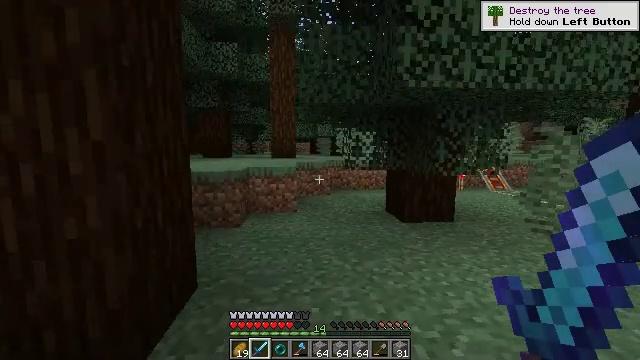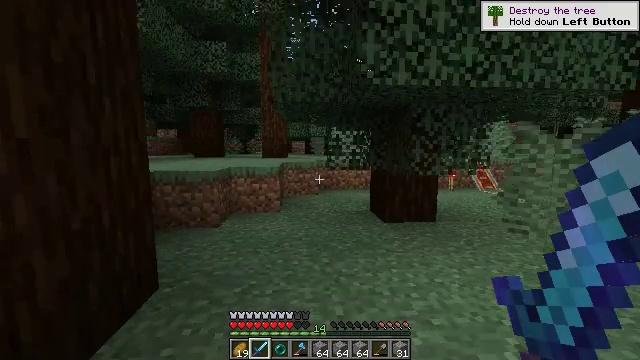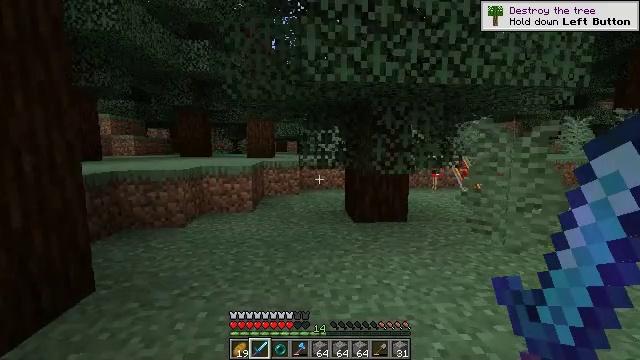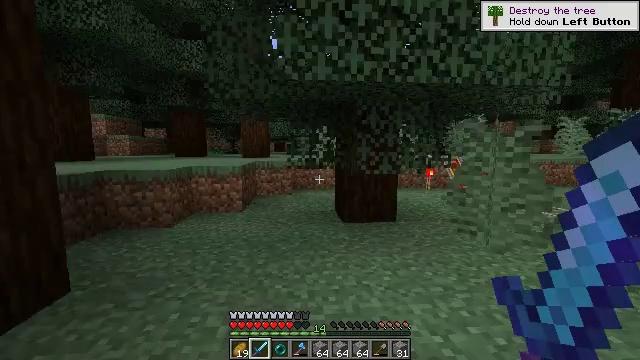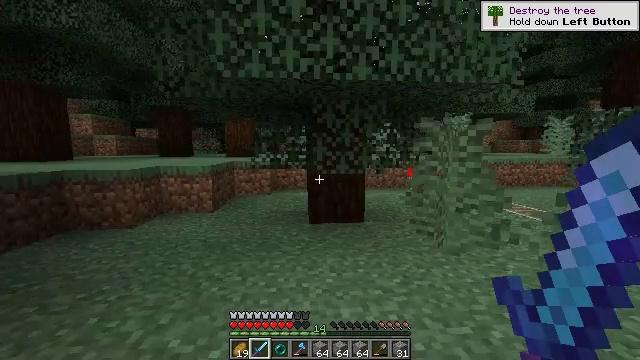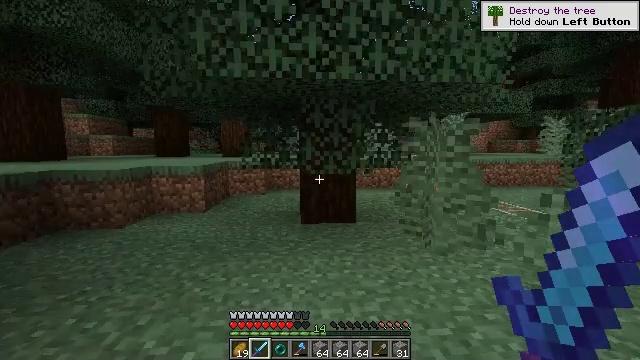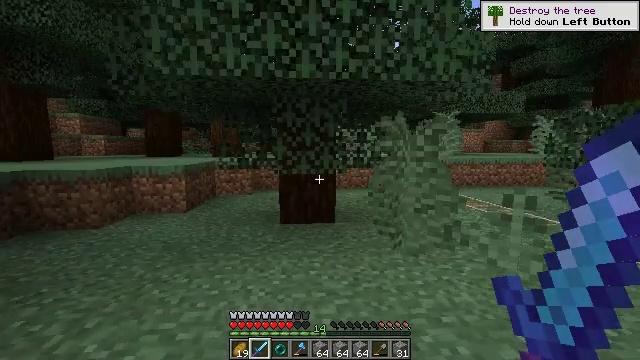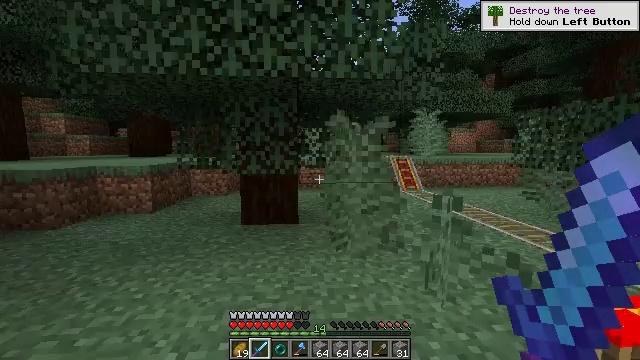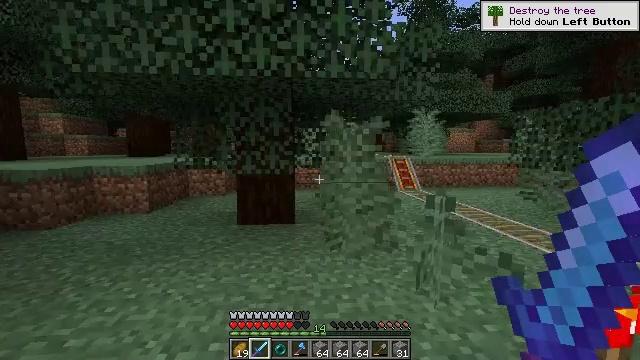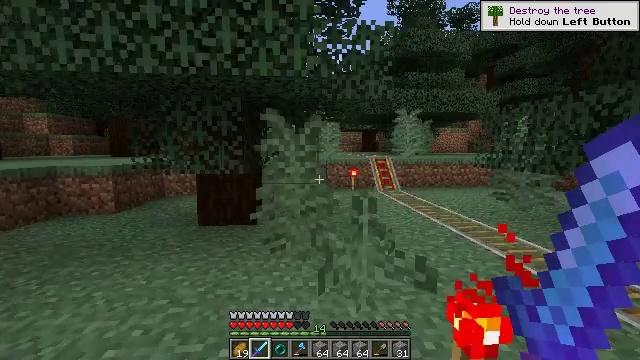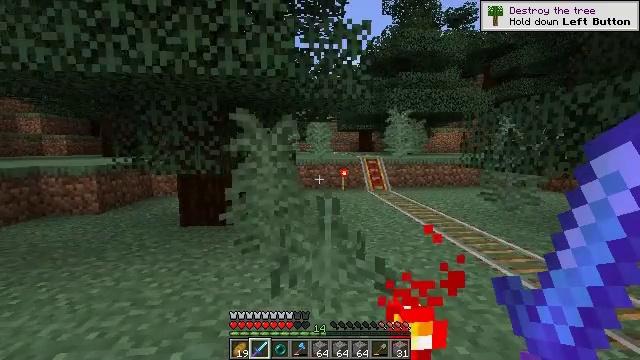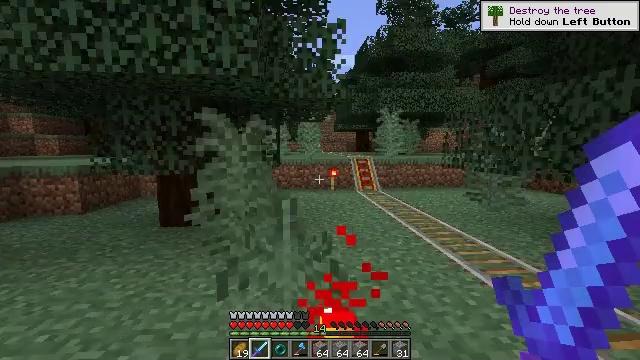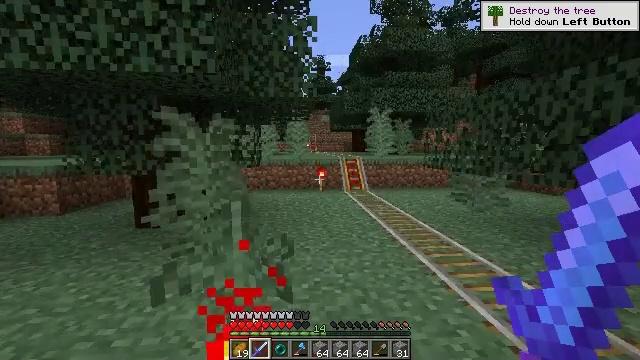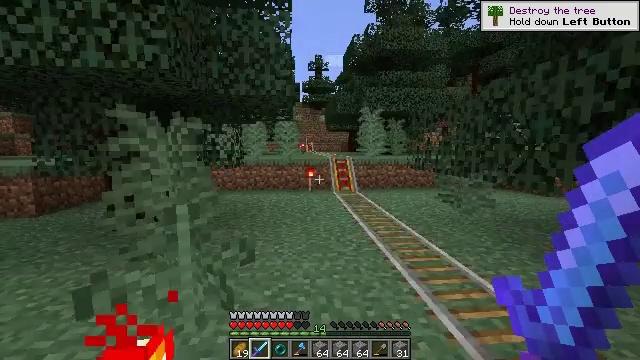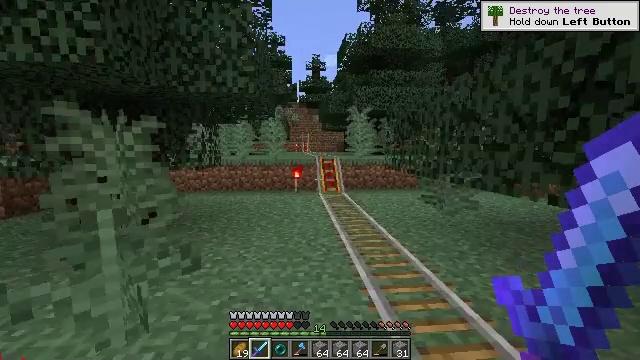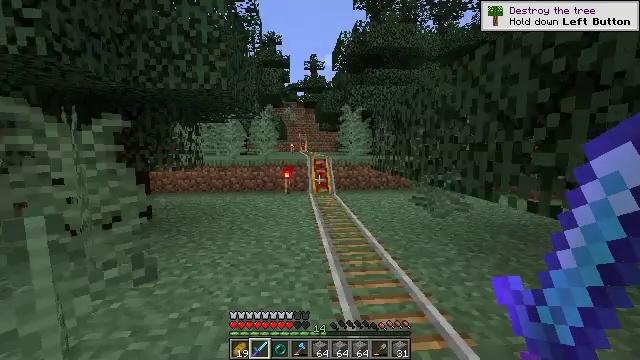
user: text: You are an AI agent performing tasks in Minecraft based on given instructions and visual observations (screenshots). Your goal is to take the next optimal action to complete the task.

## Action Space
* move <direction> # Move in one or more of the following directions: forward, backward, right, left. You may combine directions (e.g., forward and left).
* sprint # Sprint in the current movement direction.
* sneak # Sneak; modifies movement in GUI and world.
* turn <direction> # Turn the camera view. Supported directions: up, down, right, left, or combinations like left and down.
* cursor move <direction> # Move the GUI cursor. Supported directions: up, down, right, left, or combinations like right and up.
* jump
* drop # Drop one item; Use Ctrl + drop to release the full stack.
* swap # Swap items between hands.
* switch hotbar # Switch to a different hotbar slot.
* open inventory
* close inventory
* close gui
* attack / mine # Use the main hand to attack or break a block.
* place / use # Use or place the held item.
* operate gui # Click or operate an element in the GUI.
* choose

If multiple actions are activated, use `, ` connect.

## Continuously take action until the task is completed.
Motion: motion action
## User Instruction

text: Remove the torch from its spot.
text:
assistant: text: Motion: no_op
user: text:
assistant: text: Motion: no_op
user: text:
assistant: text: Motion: no_op
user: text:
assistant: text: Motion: no_op
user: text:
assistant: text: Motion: no_op
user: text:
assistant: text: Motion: no_op
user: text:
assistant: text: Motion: no_op
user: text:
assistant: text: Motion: no_op
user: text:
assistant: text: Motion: no_op
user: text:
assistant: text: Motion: no_op
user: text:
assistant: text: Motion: no_op
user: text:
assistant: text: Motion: no_op
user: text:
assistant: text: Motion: no_op
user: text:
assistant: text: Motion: no_op
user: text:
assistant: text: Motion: no_op
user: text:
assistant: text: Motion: no_op
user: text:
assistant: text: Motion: no_op
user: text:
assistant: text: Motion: no_op
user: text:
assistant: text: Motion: no_op
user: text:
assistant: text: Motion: no_op
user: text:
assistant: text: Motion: no_op
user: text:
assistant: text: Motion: no_op
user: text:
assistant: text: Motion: no_op
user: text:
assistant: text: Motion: no_op
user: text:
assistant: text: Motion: no_op
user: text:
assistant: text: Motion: no_op
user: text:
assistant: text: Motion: no_op
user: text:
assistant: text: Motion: no_op
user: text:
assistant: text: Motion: no_op
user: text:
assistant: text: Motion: no_op